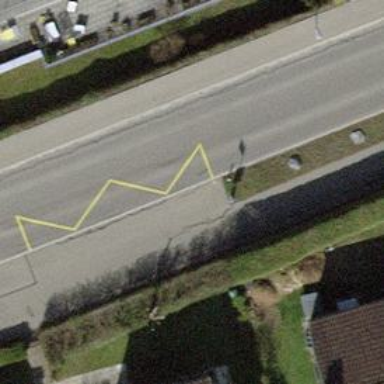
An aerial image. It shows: Public transport stop position.